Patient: sex F, age 44
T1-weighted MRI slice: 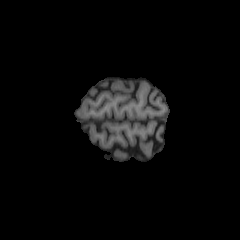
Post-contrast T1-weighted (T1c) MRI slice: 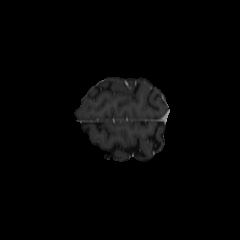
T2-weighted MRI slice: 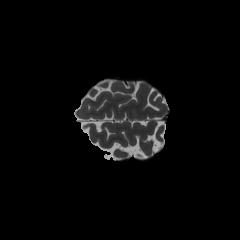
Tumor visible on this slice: no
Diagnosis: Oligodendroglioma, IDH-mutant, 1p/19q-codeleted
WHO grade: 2